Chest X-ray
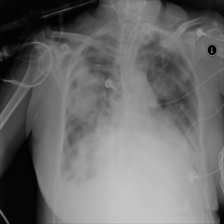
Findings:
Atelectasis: negative
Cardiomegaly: positive
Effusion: positive
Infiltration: negative
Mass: negative
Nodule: negative
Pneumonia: negative
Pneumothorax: negative
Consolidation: negative
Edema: negative
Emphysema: negative
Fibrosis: negative
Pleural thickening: negative
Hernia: negative